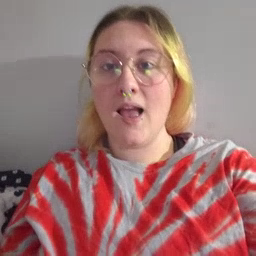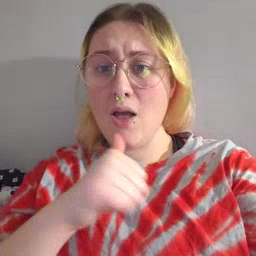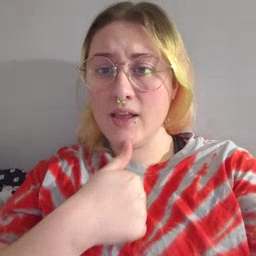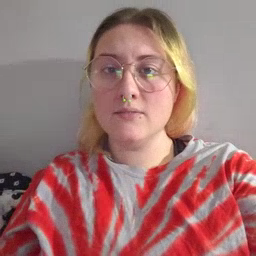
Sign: owie